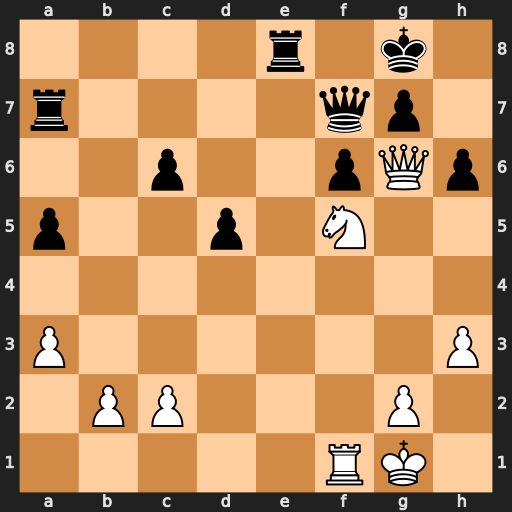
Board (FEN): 4r1k1/r4qp1/2p2pQp/p2p1N2/8/P6P/1PP3P1/5RK1
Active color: w
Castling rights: -
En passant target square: -
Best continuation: Nxh6+ Kf8 Nxf7